Interaction volume radius: 5 \u00c5
Interaction volume height: 20 \u00c5
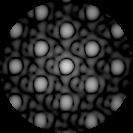
Disorder parameter: 0.07597